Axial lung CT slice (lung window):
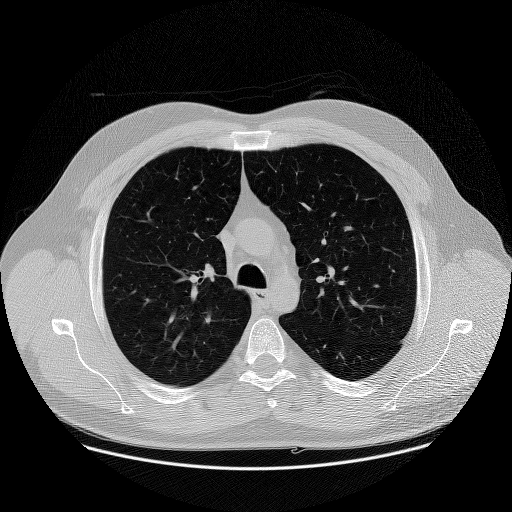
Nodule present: no